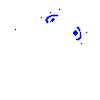
Particle: electron